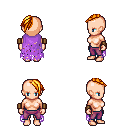
a pixel art fantasy rpg character, female body template, human, light skin, maroon tattered cape, magenta pants, light blonde long mohawk hairstyle, leather bracers, four views (front, back, left, right), 2x2 character sprite sheet, small pixel art, hard edges, no anti-aliasing